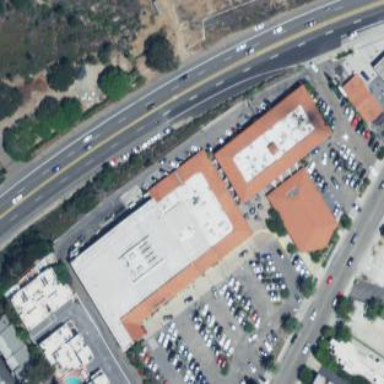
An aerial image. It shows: Retail building housing supermarket.